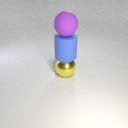
large yellow metal sphere below large blue rubber cylinder